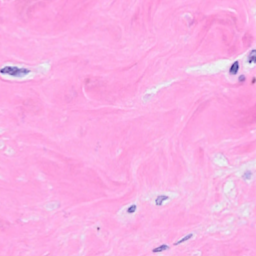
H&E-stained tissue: Breast